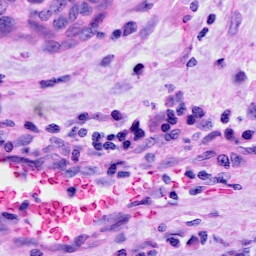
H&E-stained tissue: Cervix